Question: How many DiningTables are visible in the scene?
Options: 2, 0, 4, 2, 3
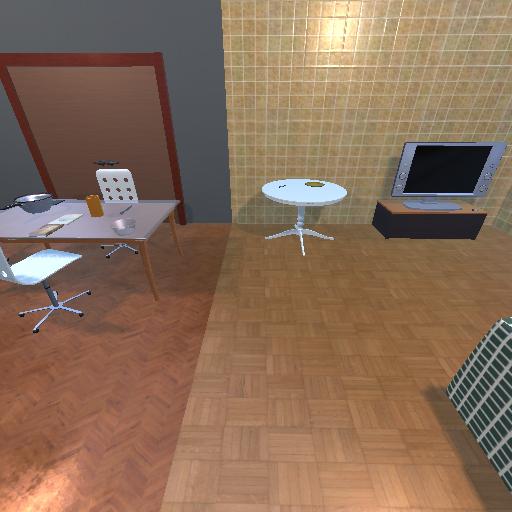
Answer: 2